Field crop: tomato
Growth stage: 1
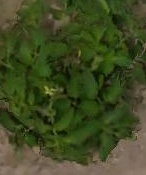
Species: tomato